Question: In my java printing program, when I print any document using Java, the document prints in the "name of Java Printing" instead of my Application name. How do I show the name of my application in the printing details window of the printer? Any help will be appreciated.

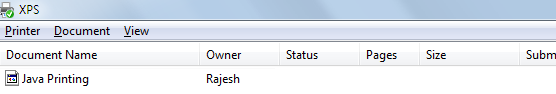
Answer: You use <URL> which sets the name of
the document to be printed.
'''
printJOB.setJobName("YourPrintName");//You can specify your appName here
'''